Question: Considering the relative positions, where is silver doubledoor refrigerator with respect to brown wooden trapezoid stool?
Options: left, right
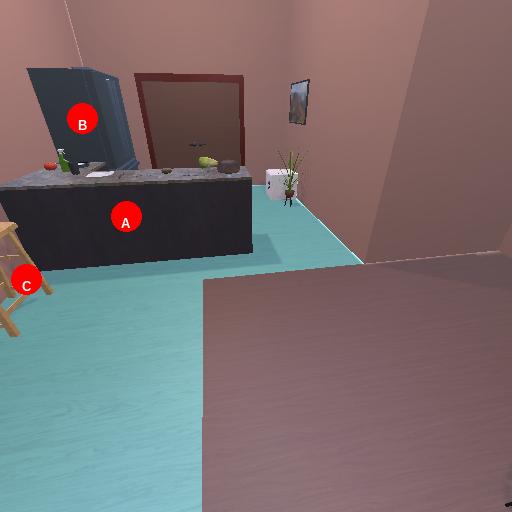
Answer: left